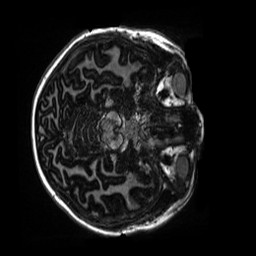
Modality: MP2RAGE
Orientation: axial
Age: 11
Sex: female
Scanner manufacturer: siemens
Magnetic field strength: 3 T
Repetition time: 4 s
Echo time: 0.00303 s